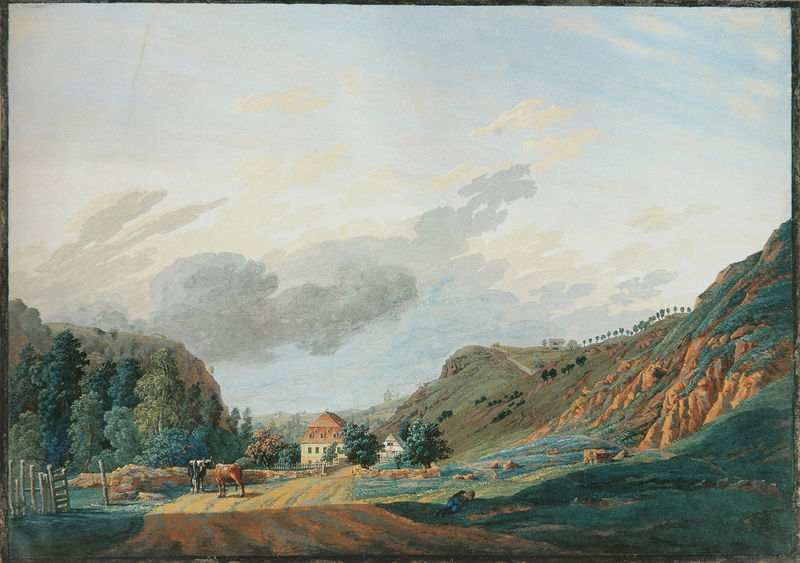
Titel: Die Neumühle im Plauenschen Grund
Künstler: Caspar David Friedrich
Standort: Schweinfurt
Institution: Museum Georg Schäfer
Schlagwörter: baum, berg, blau, felsen, gemälde, gewitter, himmel, schatten, schlaf, wasser, wolken, bäume, gelb, grün, landschaft, abend, braun, fenster, grau, hell, hintergrund, licht, orange, schwarz, strasse, weiss, dach, gebäude, gras, haus, rot, schloss, tiere, weg, wiese, wolke, zaun, malerei, barock, mensch, stein, erde, feld, horizont, häuser, hügel, kühe, natur, vieh, weide, gatter, sonne, wiesen, tal, wald, anhöhe, arbeit, pferd, pferde, schuppen, schlafen, schlafend, ansicht, vedute, abhang, acker, furchen, berge, fels, gebirge, hang, kamm, dorf, mauer, allee, baumreihe, tag, kuh, landschaftsmalerei, alm, bauernhof, hof, zäune, idylle, romantik, streifen, liegend, tor, rinder, moos, koloriert, anwesen, landhaus, bauernhaus, fachwerk, gehöft, dreck, bergrücken, hänge, ochsen, schlafender, grat, voralpen, zaunpfähle, rün, woke, berghänge, landshcaft, grün weg, fennster, bauernhog, naturszene, baumkette, tiere kühe, schlafender hirte